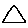
Label: triangle